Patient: sex F, age 67
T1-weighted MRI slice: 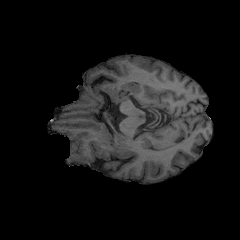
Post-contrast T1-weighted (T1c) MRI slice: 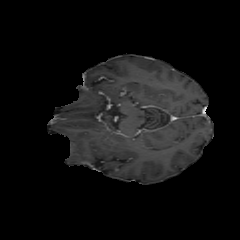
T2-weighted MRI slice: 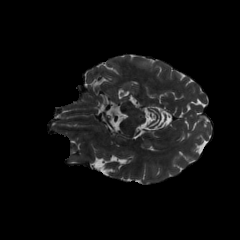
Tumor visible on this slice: no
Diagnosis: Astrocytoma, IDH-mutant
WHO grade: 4